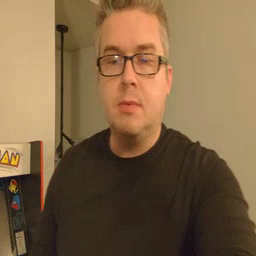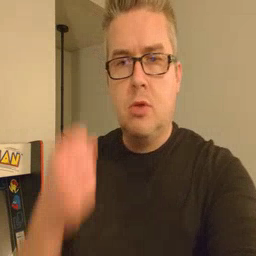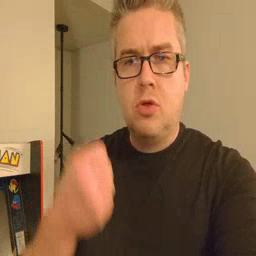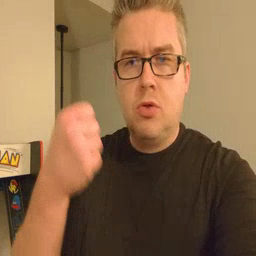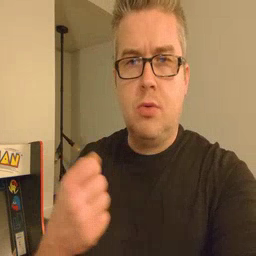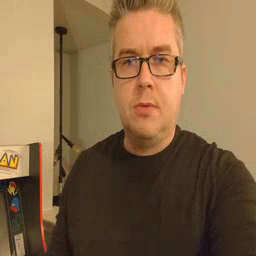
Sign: car